Question: I'm pretty new with WPF, so apologies if I'm missing something obvious. I have this template that is bound to items in an obs. collection. I'm trying to get it so that the 2nd column, the "test test..." part has a variable width that fills all the available space in the parent grid.
What I'm finding though, is that my code automatically shows all the text for that "test test..." text box as opposed to just binding to the available space in the grid, and instead creates the scroll bar that you see below.

I instead, want that "test test" to be cut off so that everything else fits so that no scroll bar appears (that when, if the user resizes the screen then that "test test..." textbox will automatically resize to fit the new space). Is there a way to do that?
My code for that template is as follows:
'''
<DataTemplate x:Key="MainTemplate">
<Grid Margin="4" ClipToBounds="True">
<Grid.Resources>
<local:BooleanToHiddenVisibility x:Key="boolToVis"/>
</Grid.Resources>
<StackPanel Orientation="Vertical" ClipToBounds="True">
<Grid Width="Auto" >
<Grid.ColumnDefinitions>
<ColumnDefinition Width="25"/>
<ColumnDefinition Width="Auto" />
<ColumnDefinition Width="60" />
<ColumnDefinition Width="40" />
<ColumnDefinition Width="60" />
<ColumnDefinition Width="40" />
<ColumnDefinition Width="60" />
<ColumnDefinition Width="40" />
<ColumnDefinition Width="40" />
</Grid.ColumnDefinitions>
<CheckBox Grid.Column="0" Name="checkViewTextBox"/>
<TextBlock Grid.Column="1" Text="{Binding OriginalQuote}" FontWeight="Bold" TextTrimming="WordEllipsis" FontStyle="Italic" ClipToBounds="True"/>
<TextBlock Margin="10,0,0,0" Grid.Column="2" Text="plane :" FontWeight="SemiBold" Width="60"/>
<TextBlock Margin="5,0,0,0" Grid.Column="3" Text="{Binding Mid}" Width="40"/>
<TextBlock Margin="10,0,0,0" Grid.Column="4" Text="data2 :" FontWeight="SemiBold" Width="60"/>
<TextBlock Margin="5,0,0,0" Grid.Column="5" Text="{Binding MidTwo}" Width="40"/>
<TextBlock Margin="10,0,0,0" Grid.Column="6" Text="data3:" FontWeight="SemiBold" Width="60"/>
<TextBlock Margin="5,0,0,0" Grid.Column="7" Text="{Binding MidThree}" Width="40"/>
<Button Margin="10,0,0,0" Content="History" Grid.Column="8" Click="History_Click" Width="40"/>
</Grid>
<StackPanel Orientation="Horizontal" Visibility="{Binding Path=IsChecked, ElementName=checkViewTextBox, Converter={StaticResource boolToVis}}">
<StackPanel.Resources>
<Style BasedOn="{StaticResource tbstyle}" TargetType="{x:Type TextBlock}" />
</StackPanel.Resources>
<!--Other stuff thats working ok-->
</StackPanel>
</Grid>
</DataTemplate>
'''
Any help is much appreciated!
P.S. I've been adding random proprieties hoping one will work, so if looks like I have random things on there, that's probably why....
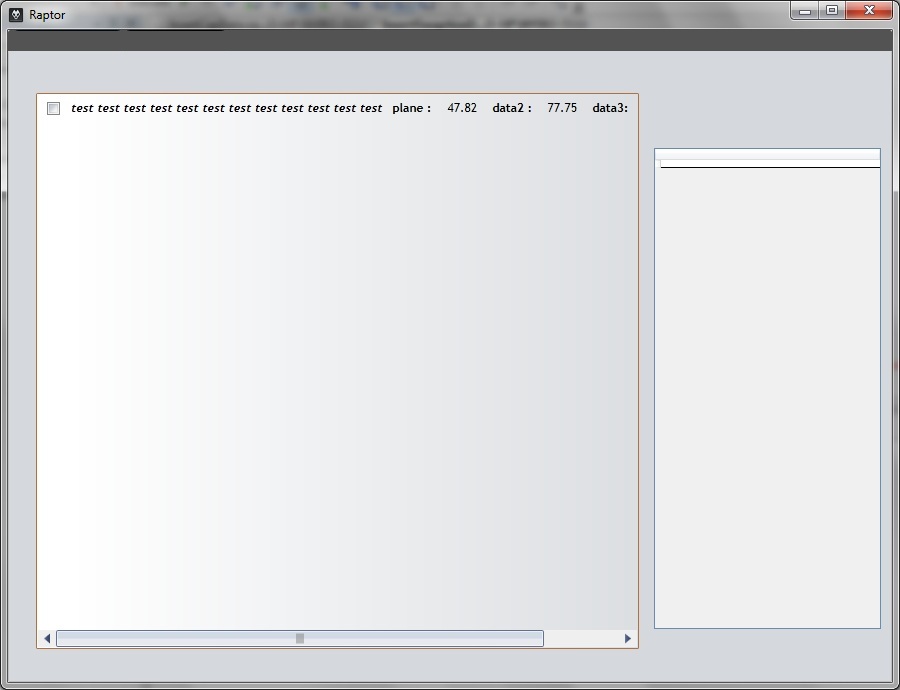
Answer: Well, not sure it will help you but some words about WPF layout.
It has two steps: measure and arrange.
At the first stage, the control tries to calculate its desired state. StackPanel asks its children about their desired sizes. It does not limit their size. (TextBlock with the binding to OriginalQoute has no explicitly set width!)
At the second stage, control is arranged.
Stack panel is allowed to occupy the whole left space of the column but it arranges its children as if its size was unlimited, so TextBlock shows the text completely.
The question is how to limit the size of the TextBlock?
Try binding
'''
<TextBlock Width="{Binding RelativeSource={RelativeSource Mode=FindAncestor, AncestorType=StackPanel}, Path=ActualWidth}"/>
'''